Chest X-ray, PA view. Patient: 67 years old, sex M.
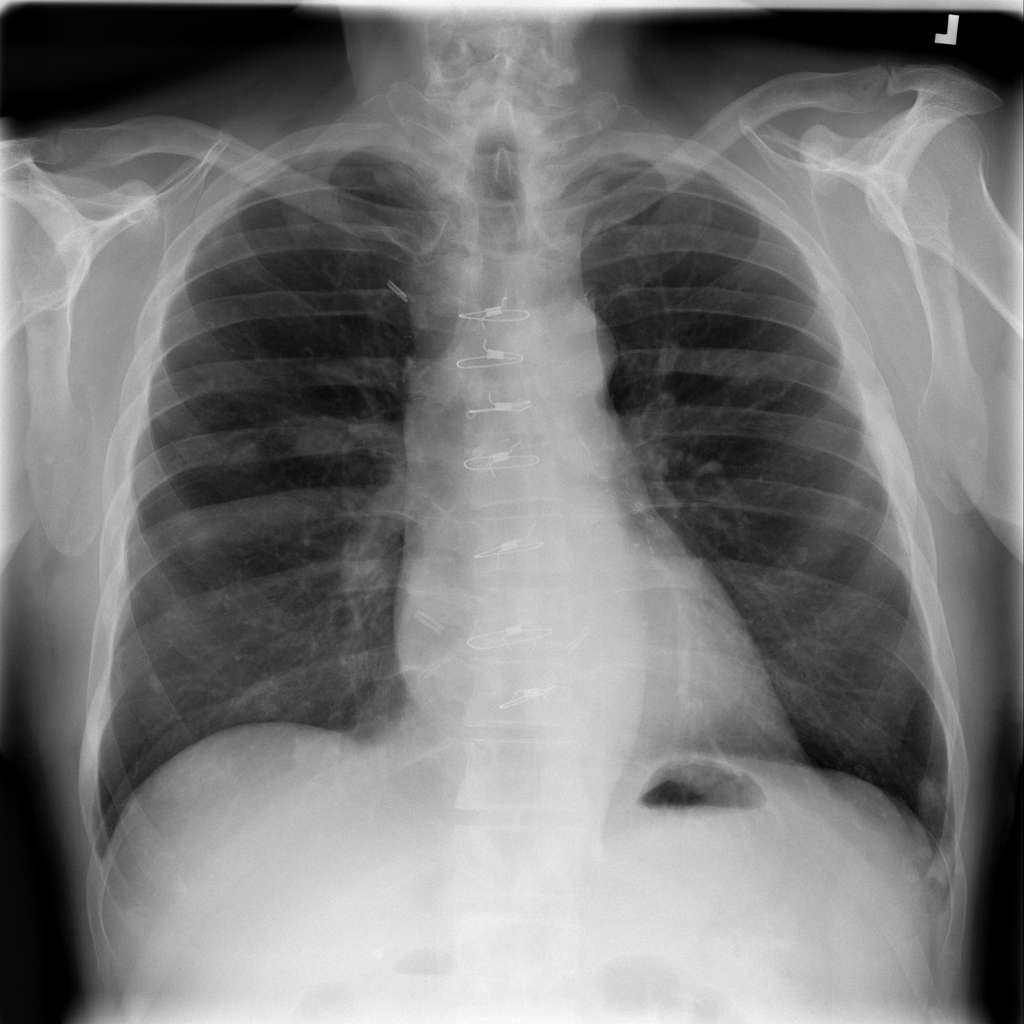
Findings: No Finding